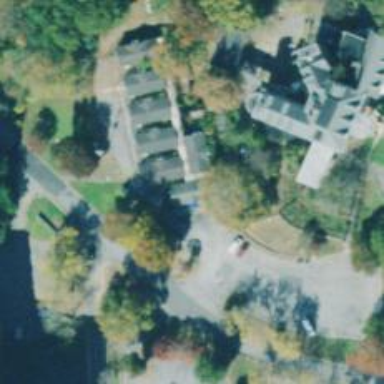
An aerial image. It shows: University building.